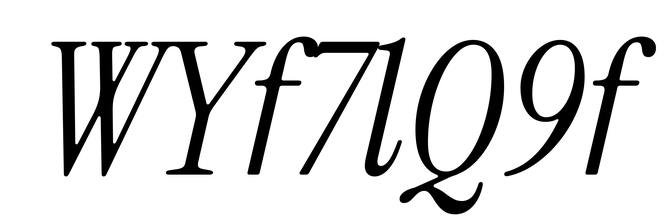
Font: InstrumentSerif-Italic